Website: macys
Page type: billing-address
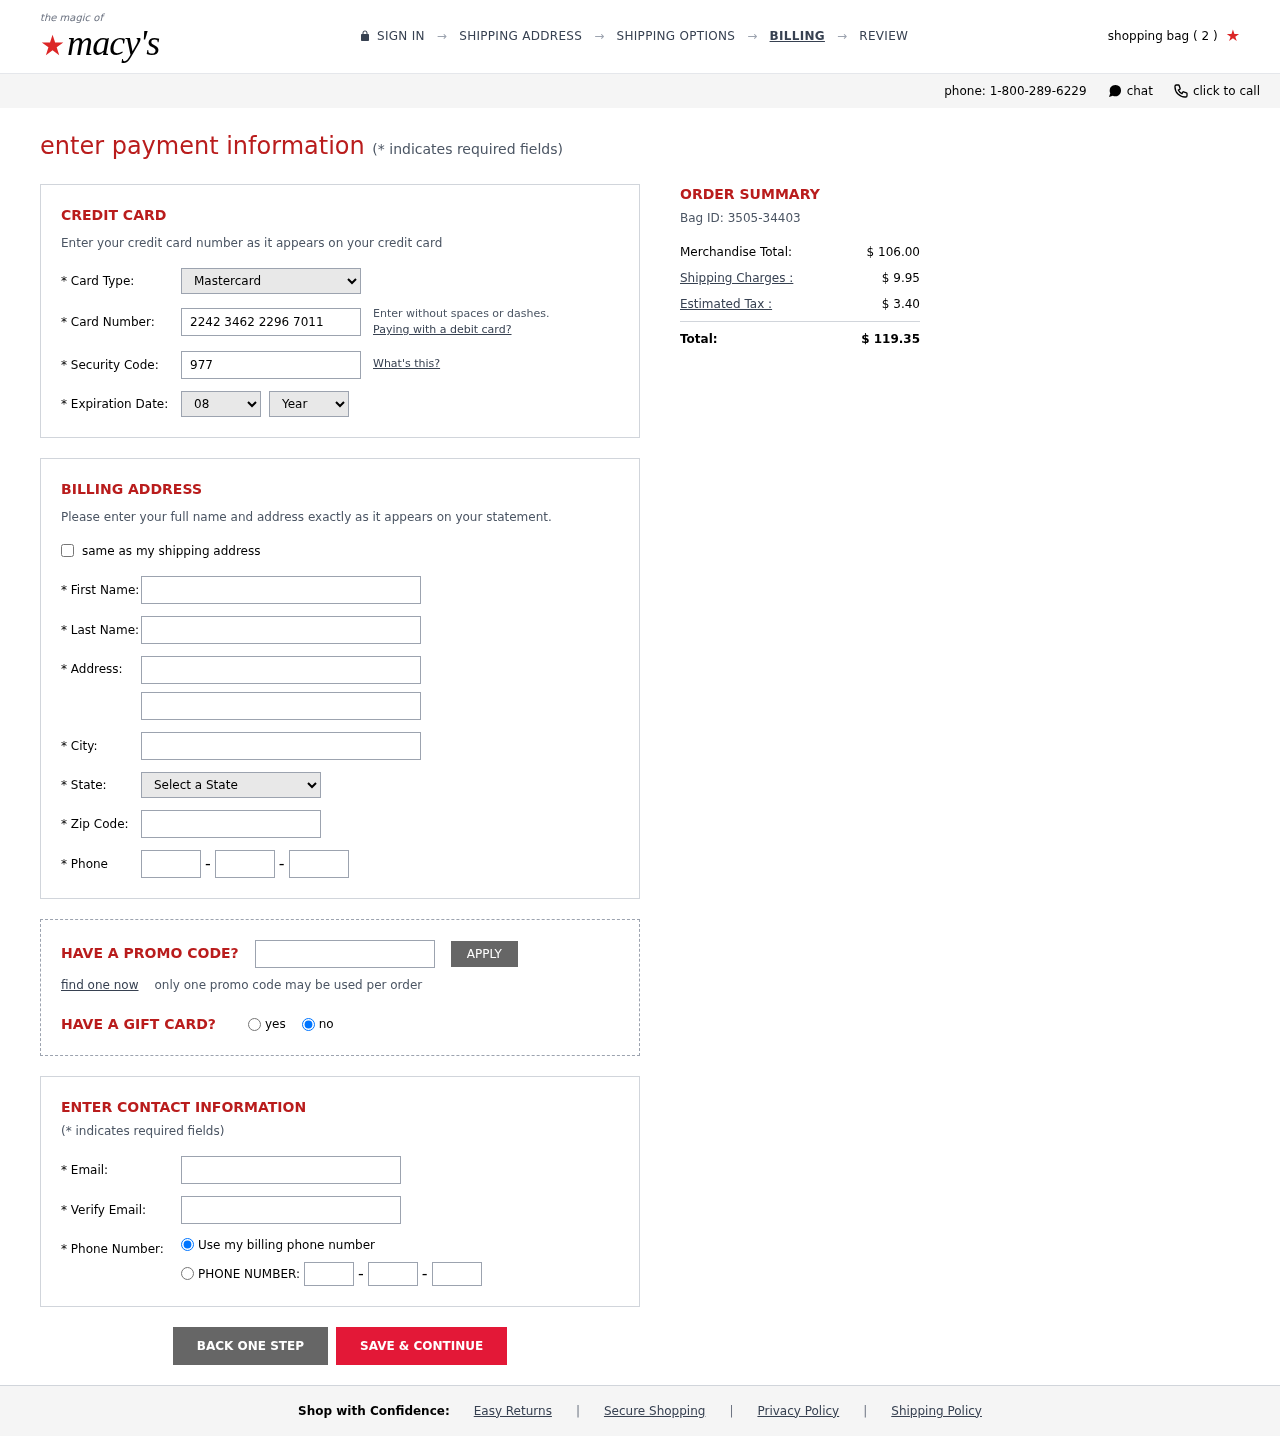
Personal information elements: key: PII_CARD_CVV
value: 977
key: PII_CARD_EXPIRY_MONTH
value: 08
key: PII_CARD_EXPIRY_YEAR
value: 26
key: PII_CARD_NUMBER
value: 2242 3462 2296 7011
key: PII_CARD_TYPE
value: Mastercard
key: PII_CITY
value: Port Melindafurt
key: PII_EMAIL
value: mingram@gmail.com
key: PII_FIRSTNAME
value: Melanie
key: PII_LASTNAME
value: Ingram
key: PII_PHONE_AREA
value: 948
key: PII_PHONE_PREFIX
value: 924
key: PII_PHONE_SUFFIX
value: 5893
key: PII_POSTCODE
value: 97086
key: PII_STATE_ABBR
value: HI
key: PII_STREET
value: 8026 Andersen Stream Suite 610
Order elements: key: ORDER_NUM_ITEMS
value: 2
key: ORDER_ID
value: Bag ID: 3505-34403
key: ORDER_SUBTOTAL
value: $ 106.00
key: ORDER_SHIPPING_COST
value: $ 9.95
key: ORDER_TAX
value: $ 3.40
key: ORDER_TOTAL
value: $ 119.35